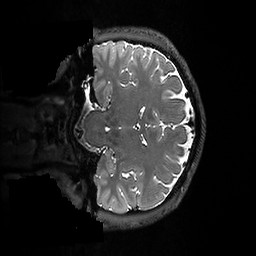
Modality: T2w
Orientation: coronal
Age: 31
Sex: male
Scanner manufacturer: ge
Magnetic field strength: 3 T
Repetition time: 3.202 s
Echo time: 0.05874 s